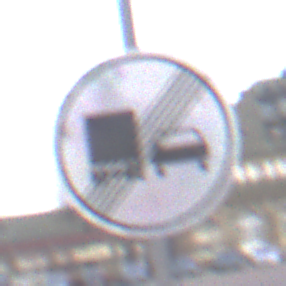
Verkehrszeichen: EndeUeberholverbotKraftfahrzeuge
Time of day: MorningAfternoon
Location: Outdoor (Urban)
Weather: PartlyCloudy
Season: NotSpecified
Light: Natural